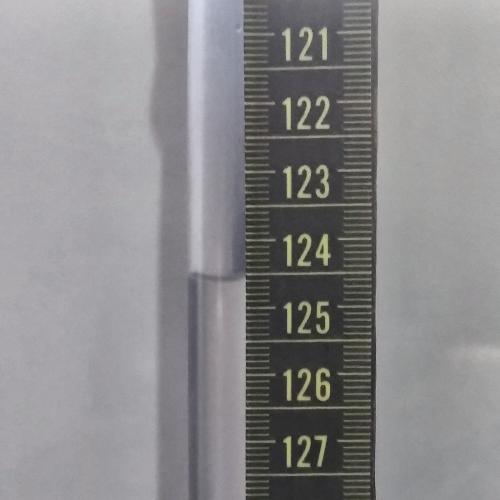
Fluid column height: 124.6 cm